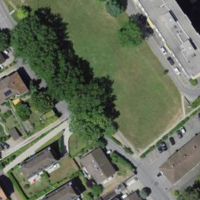
EUNIS habitat code: 55
Species observed at this site:
Ophrys apifera